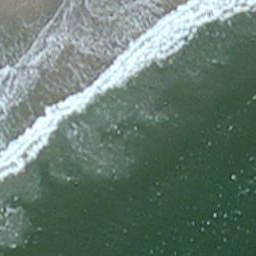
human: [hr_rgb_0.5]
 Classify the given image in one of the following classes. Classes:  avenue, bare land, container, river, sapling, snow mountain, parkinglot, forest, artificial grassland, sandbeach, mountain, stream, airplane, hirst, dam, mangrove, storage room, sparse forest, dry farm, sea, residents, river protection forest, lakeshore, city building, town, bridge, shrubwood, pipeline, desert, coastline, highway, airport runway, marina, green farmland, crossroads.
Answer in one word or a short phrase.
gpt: coastline